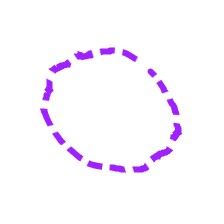
Shape: circle